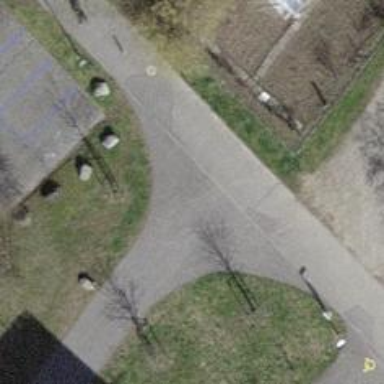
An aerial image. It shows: Bollard.